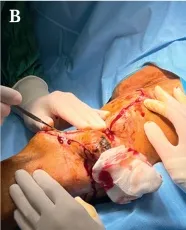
Case 4. (B) Longitudinal and elliptical incisions.
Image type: medical_photograph (other_medical_photograph)